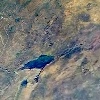
Label: land